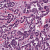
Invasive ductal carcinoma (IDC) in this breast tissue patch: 1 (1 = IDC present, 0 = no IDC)